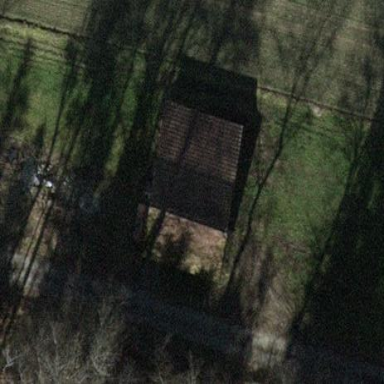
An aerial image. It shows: Shed building.